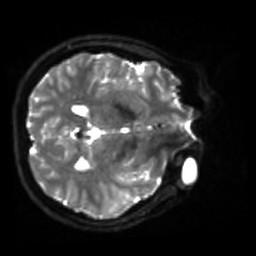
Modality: sbref
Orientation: axial
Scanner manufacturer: siemens
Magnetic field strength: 3 T
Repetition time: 4 s
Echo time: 0.0594 s